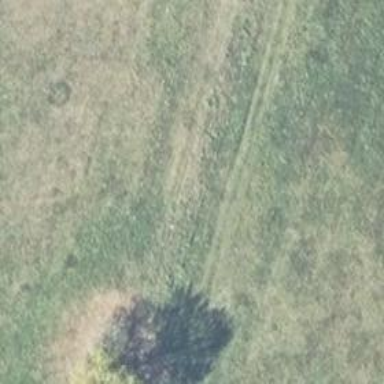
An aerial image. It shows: Path with grass surface. The tracktype is graded as grade5.